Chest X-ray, AP view. Patient: 18 years old, sex F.
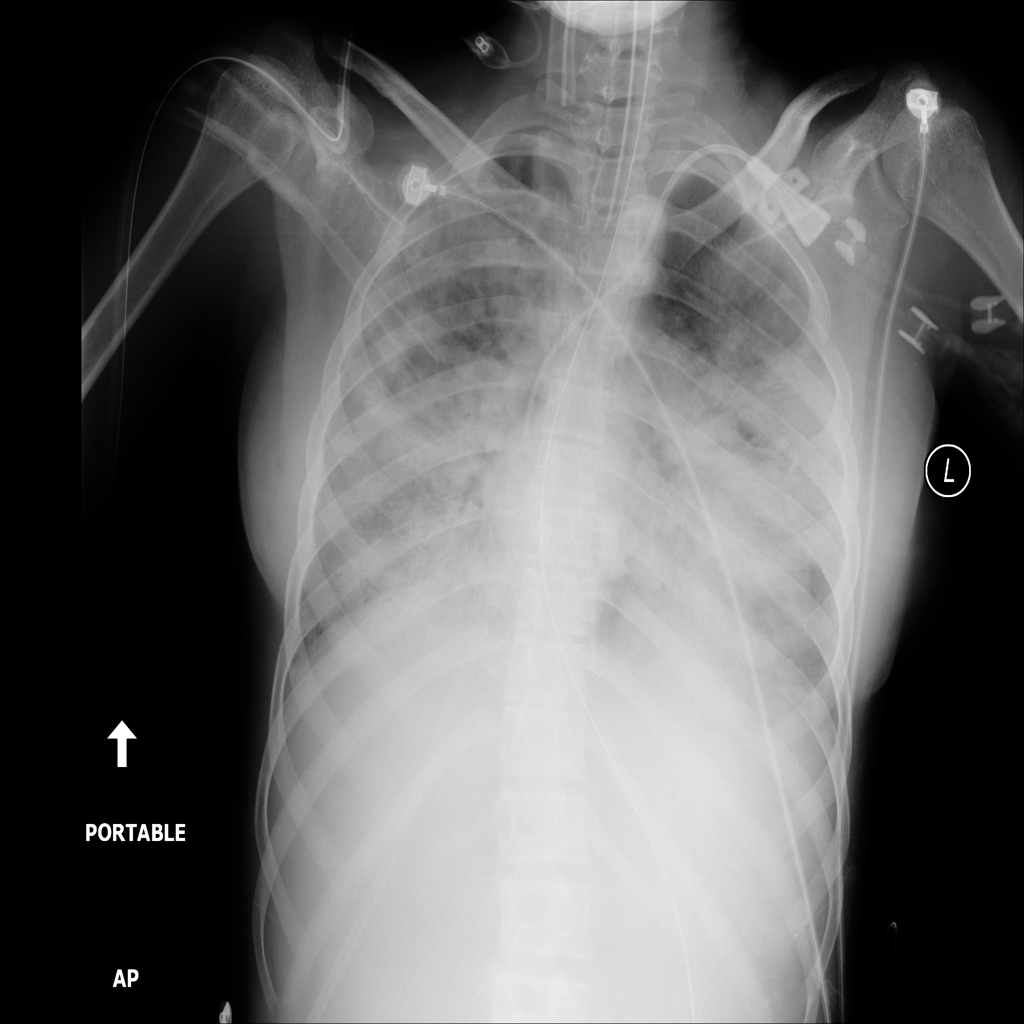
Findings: No Finding